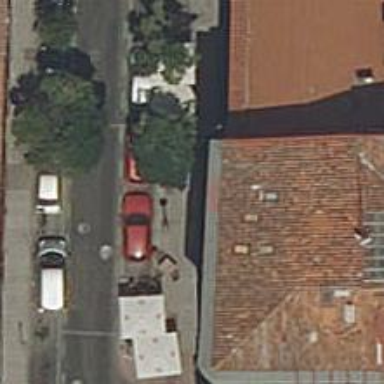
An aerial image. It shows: Restaurant.